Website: home-depot
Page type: receipt
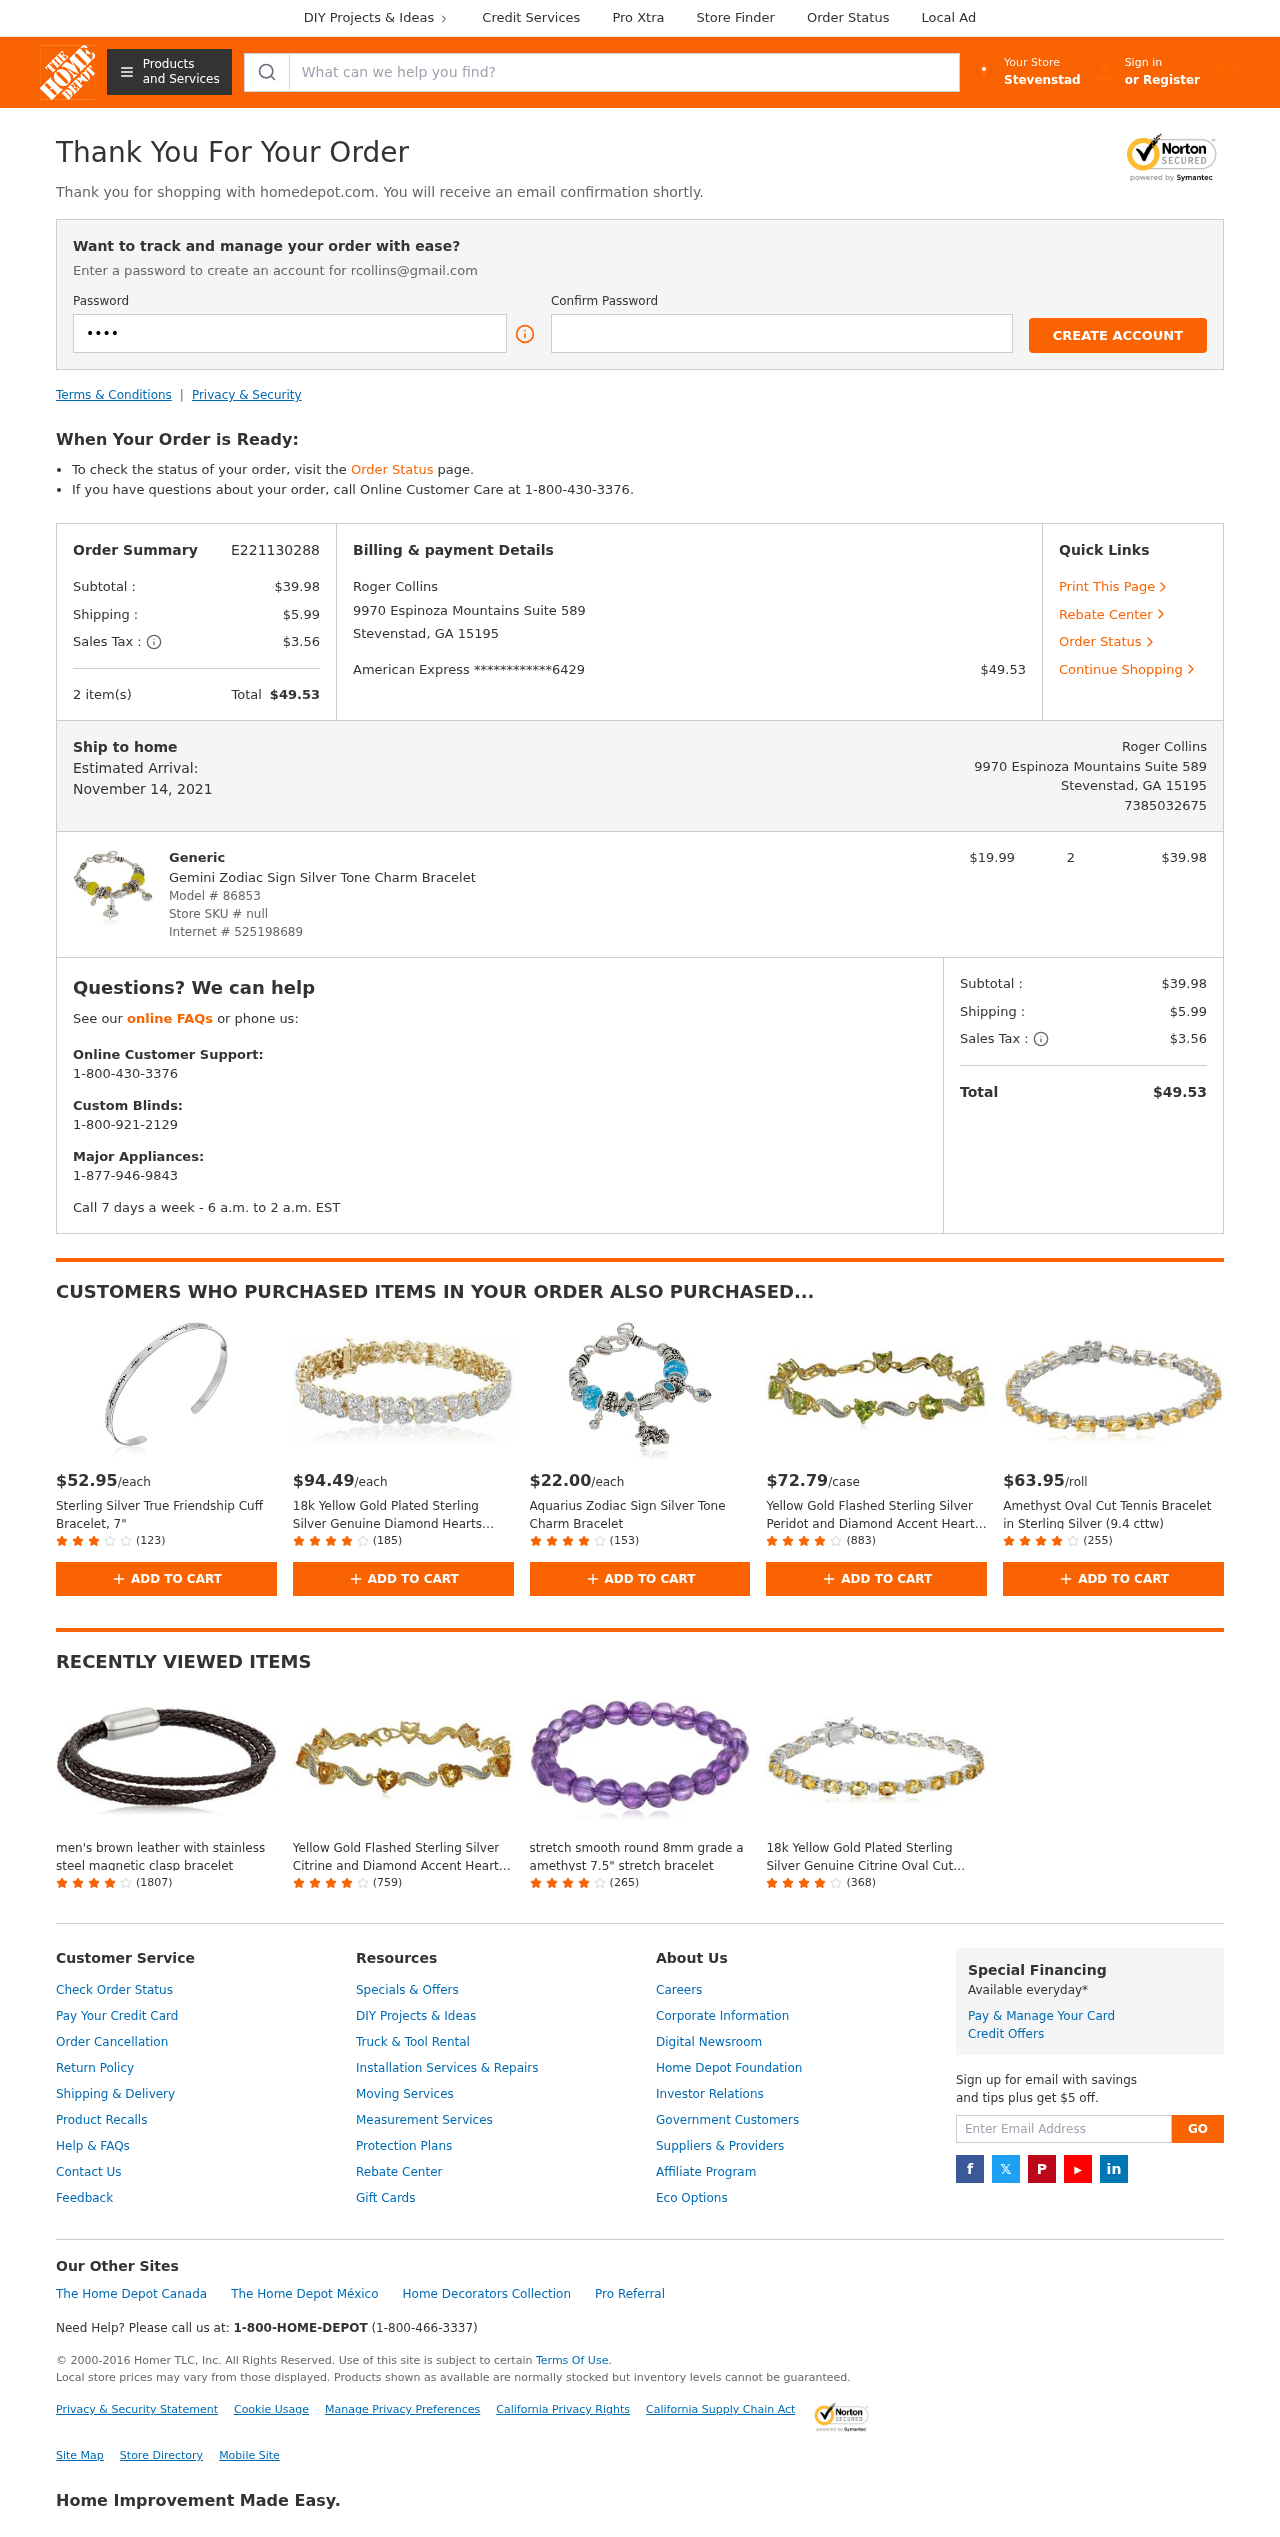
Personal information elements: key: PII_CARD_LAST4
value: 6429
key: PII_CARD_TYPE
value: American Express
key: PII_CITY
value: Stevenstad
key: PII_EMAIL
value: rcollins@gmail.com
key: PII_FULLNAME
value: Roger Collins
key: PII_PHONE
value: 7385032675
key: PII_STREET
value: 9970 Espinoza Mountains Suite 589
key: PII_CITY_STATE_ZIP
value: Stevenstad, GA 15195
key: PII_FULLNAME2
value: Roger Collins
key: PII_POSTCODE
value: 15195
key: PII_STATE_ABBR
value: GA
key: PII_POSTCODE_FULL
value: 15195
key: PII_CITY_STATE
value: Stevenstad, GA
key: PII_POSTCODE_NUMERIC
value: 15195
Product elements: key: PRODUCT1_BRAND
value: Generic
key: PRODUCT1_NAME
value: Gemini Zodiac Sign Silver Tone Charm Bracelet
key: PRODUCT1_PRICE
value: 19.99
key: PRODUCT1_QUANTITY
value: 2
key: PRODUCT2_PRICE
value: $52.95
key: PRODUCT2_NAME
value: Sterling Silver True Friendship Cuff Bracelet, 7"
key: PRODUCT2_NUM_RATINGS
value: (123)
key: PRODUCT3_PRICE
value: $94.49
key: PRODUCT3_NAME
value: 18k Yellow Gold Plated Sterling Silver Genuine Diamond Hearts Bracelet (1/10 cttw, I-J Color, I2-I3
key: PRODUCT3_NUM_RATINGS
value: (185)
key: PRODUCT4_PRICE
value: $22.00
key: PRODUCT4_NAME
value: Aquarius Zodiac Sign Silver Tone Charm Bracelet
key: PRODUCT4_NUM_RATINGS
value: (153)
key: PRODUCT5_PRICE
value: $72.79
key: PRODUCT5_NAME
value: Yellow Gold Flashed Sterling Silver Peridot and Diamond Accent Heart Wave Bracelet, 7.25"
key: PRODUCT5_NUM_RATINGS
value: (883)
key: PRODUCT6_PRICE
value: $63.95
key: PRODUCT6_NAME
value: Amethyst Oval Cut Tennis Bracelet in Sterling Silver (9.4 cttw)
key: PRODUCT6_NUM_RATINGS
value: (255)
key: PRODUCT7_NAME
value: men's brown leather with stainless steel magnetic clasp bracelet
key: PRODUCT7_NUM_RATINGS
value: (1807)
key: PRODUCT8_NAME
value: Yellow Gold Flashed Sterling Silver Citrine and Diamond Accent Heart Wave Bracelet, 7.25"
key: PRODUCT8_NUM_RATINGS
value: (759)
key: PRODUCT9_NAME
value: stretch smooth round 8mm grade a amethyst 7.5" stretch bracelet
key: PRODUCT9_NUM_RATINGS
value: (265)
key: PRODUCT10_NAME
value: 18k Yellow Gold Plated Sterling Silver Genuine Citrine Oval Cut 5x4mm and Diamond Accent Tennis Brac
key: PRODUCT10_NUM_RATINGS
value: (368)
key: PRODUCT_MODEL_NUMBER
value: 86853
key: PRODUCT_INTERNET_NUMBER
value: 525198689
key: PRODUCT1_LINE_TOTAL
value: $39.98
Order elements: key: ORDER_ID
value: E221130288
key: ORDER_SUBTOTAL
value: $39.98
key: ORDER_SHIPPING_COST
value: $5.99
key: ORDER_TAX
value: $3.56
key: ORDER_NUM_ITEMS
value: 2 item(s)
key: ORDER_TOTAL
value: $49.53
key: ORDER_DELIVERY_DATE
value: November 14, 2021
Search elements: key: HEADER_SEARCH
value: What can we help you find?
Other elements: key: STORE_SKU
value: null